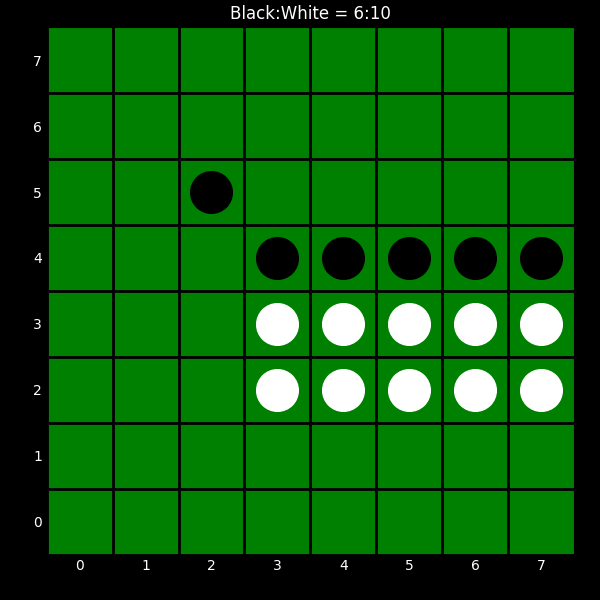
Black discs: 6
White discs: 10